Question: I am working on HR employee module and I am stuck in user permission authorization and don't know how do do it. I have attached an example image. Can someone help to build something like that for user permission?

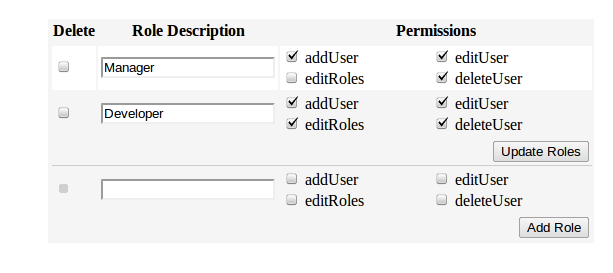
Answer: Claims Register
'''
// POST: /Account/Register
[HttpPost]
[AllowAnonymous]
[ValidateAntiForgeryToken]
public async Task<IActionResult> Register(RegisterViewModel model, string
returnUrl = null)
{
ViewData["ReturnUrl"] = returnUrl;
if (ModelState.IsValid)
{
var user = new ApplicationUser { UserName = model.Email, Email =
model.Email };
var result = await _userManager.CreateAsync(user, model.Password);
if (result.Succeeded)
{
await _userManager.AddClaimAsync(user, new
System.Security.Claims.Claim(ClaimTypes.Role, "Admin"));
await _userManager.AddClaimAsync(user, new
System.Security.Claims.Claim(ClaimTypes.Name, "Developer"));
// For more information on how to enable account confirmation and password reset please visit http://go.microsoft.com/fwlink/?LinkID=532713
// Send an email with this link
//var code = await _userManager.GenerateEmailConfirmationTokenAsync(user);
//var callbackUrl = Url.Action("ConfirmEmail", "Account", new { userId = user.Id, code = code }, protocol: HttpContext.Request.Scheme);
//await _emailSender.SendEmailAsync(model.Email, "Confirm your account",
// $"Please confirm your account by clicking this link: <a href='{callbackUrl}'>link</a>");
await _signInManager.SignInAsync(user, isPersistent: false);
_logger.LogInformation(3, "User created a new account with password.");
return RedirectToLocal(returnUrl);
}
AddErrors(result);
}
// If we got this far, something failed, redisplay form
return View(model);
}
'''
You can start for this..
'''
public void ConfigureServices(IServiceCollection services)
{
// Add framework services.
services.AddDbContext<ApplicationDbContext>(options =>
options.UseSqlServer
(Configuration.GetConnectionString("DefaultConnection")));
// Adjustment to params from the default settings
services.AddIdentity<ApplicationUser, ApplicationRole>()
.AddEntityFrameworkStores<ApplicationDbContext, int>()
.AddDefaultTokenProviders();
services.AddMvc();
#region Configure all Claims Policies
services.AddAuthorization(options =>
{
//options.AddPolicy("Administrators", policy =>
policy.RequireRole("Admin"));
options.AddPolicy("Administrators", policy =>
policy.RequireClaim(ClaimTypes.Role, "Admin")); // This works the same as
//the above code
options.AddPolicy("Name", policy =>
policy.RequireClaim(ClaimTypes.Name, "Bhail"));
});
#endregion
// Add application services.
services.AddTransient<IEmailSender, AuthMessageSender>();
services.AddTransient<ISmsSender, AuthMessageSender>();
}
'''
Controller
'''
public class HomeController : Controller {
public IActionResult Index() {
return View(); }
[Authorize(Policy = "Administrators")]
public IActionResult About()
{
ViewData["Message"] = "Your application description page.";
return View();
}
[Authorize(Policy = "Name")]
public IActionResult Contact()
{
ViewData["Message"] = "Your contact page.";
return View();
}
public IActionResult Error()
{
return View();
}
}
'''
LOGIN
'''
public async Task<ActionResult> Login(LoginViewModel model,string returnUrl)
{
var user = UserManager.Find(model.Email, model.Password);
if(user!=null)
{
var ident = UserManager.CreateIdentity(user,
DefaultAuthenticationTypes.ApplicationCookie);
ident.AddClaims(new[] {
new Claim("MyClaimName","MyClaimValue"),
new Claim("YetAnotherClaim","YetAnotherValue"),
});
AuthenticationManager.SignIn(
new AuthenticationProperties() { IsPersistent = true },
ident);
return RedirectToLocal(returnUrl);
}
ModelState.AddModelError("", "Invalid login attempt.");
return View(model);
}
'''